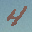
Label: 4